Interaction volume radius: 5 \u00c5
Interaction volume height: 15 \u00c5
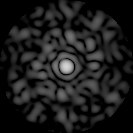
Disorder parameter: 0.8723